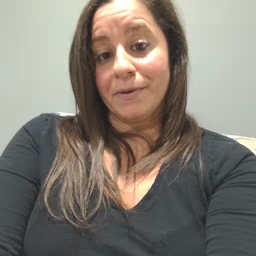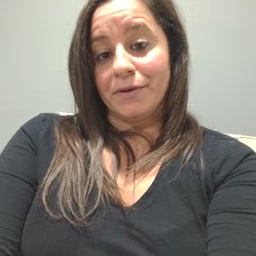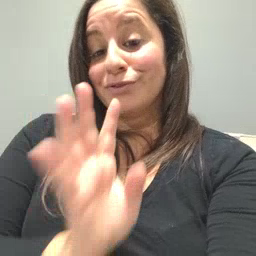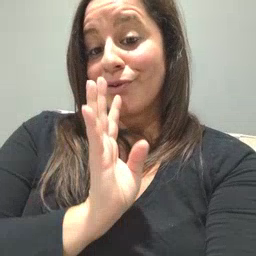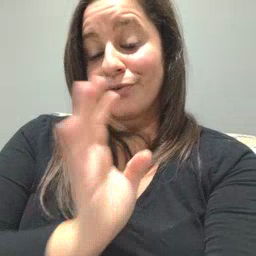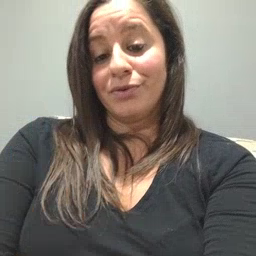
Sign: talk